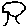
Label: tree